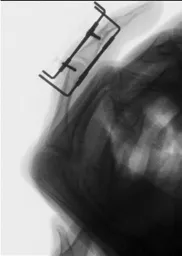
H
) At 20 months after the replantation, the total active motion was 180 degrees.
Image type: radiology (x_ray)